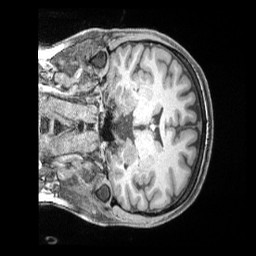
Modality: T1w
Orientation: coronal
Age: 38
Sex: female
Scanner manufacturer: siemens
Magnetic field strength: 3 T
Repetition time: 2 s
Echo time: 0.00211 s